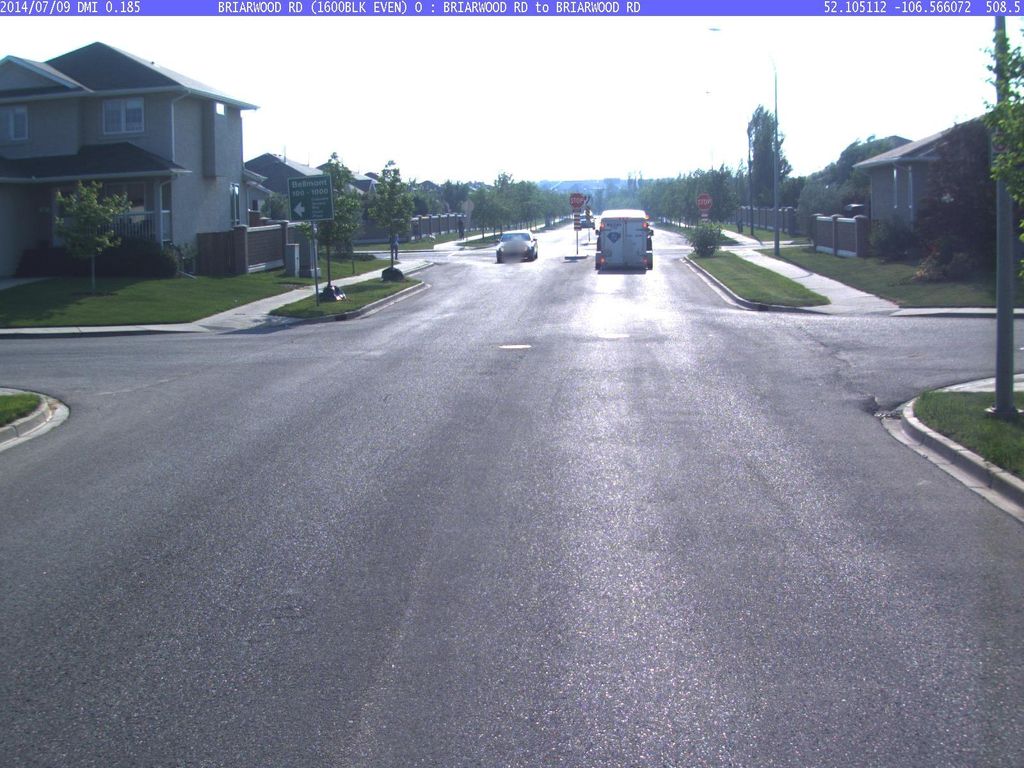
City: saskatoon